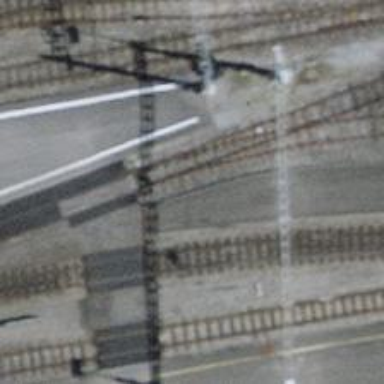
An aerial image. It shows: Railway switch.